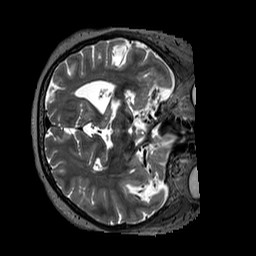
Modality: T2w
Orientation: axial
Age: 60
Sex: female
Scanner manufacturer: siemens
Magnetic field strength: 3 T
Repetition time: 3.2 s
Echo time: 0.567 s